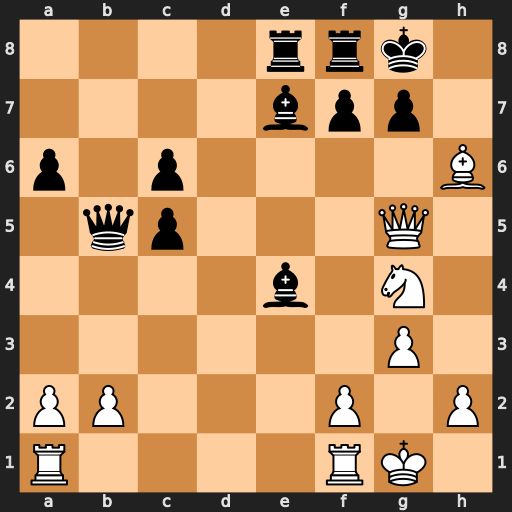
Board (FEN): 4rrk1/4bpp1/p1p4B/1qp3Q1/4b1N1/6P1/PP3P1P/R4RK1
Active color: w
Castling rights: -
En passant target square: -
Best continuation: Qxg7#